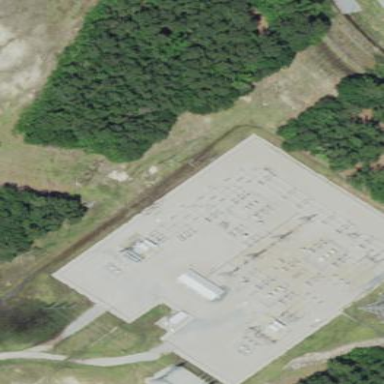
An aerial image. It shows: Fence surrounds transmission level power substation.